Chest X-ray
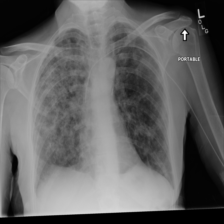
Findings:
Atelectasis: negative
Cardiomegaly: negative
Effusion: negative
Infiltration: negative
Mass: negative
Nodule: negative
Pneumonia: negative
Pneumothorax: negative
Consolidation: negative
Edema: negative
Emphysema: negative
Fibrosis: negative
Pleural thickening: negative
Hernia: negative